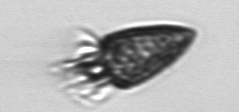
Label: Strombidium_tintinnodes